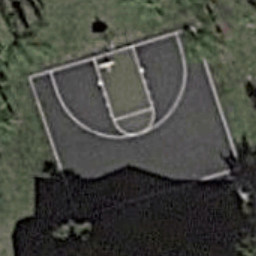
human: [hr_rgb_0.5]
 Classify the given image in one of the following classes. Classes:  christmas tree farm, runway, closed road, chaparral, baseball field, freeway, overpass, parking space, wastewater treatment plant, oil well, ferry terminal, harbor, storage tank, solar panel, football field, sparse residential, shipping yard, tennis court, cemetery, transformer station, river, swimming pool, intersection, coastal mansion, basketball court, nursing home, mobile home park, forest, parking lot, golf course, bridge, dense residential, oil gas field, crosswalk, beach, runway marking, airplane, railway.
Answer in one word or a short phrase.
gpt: basketball court